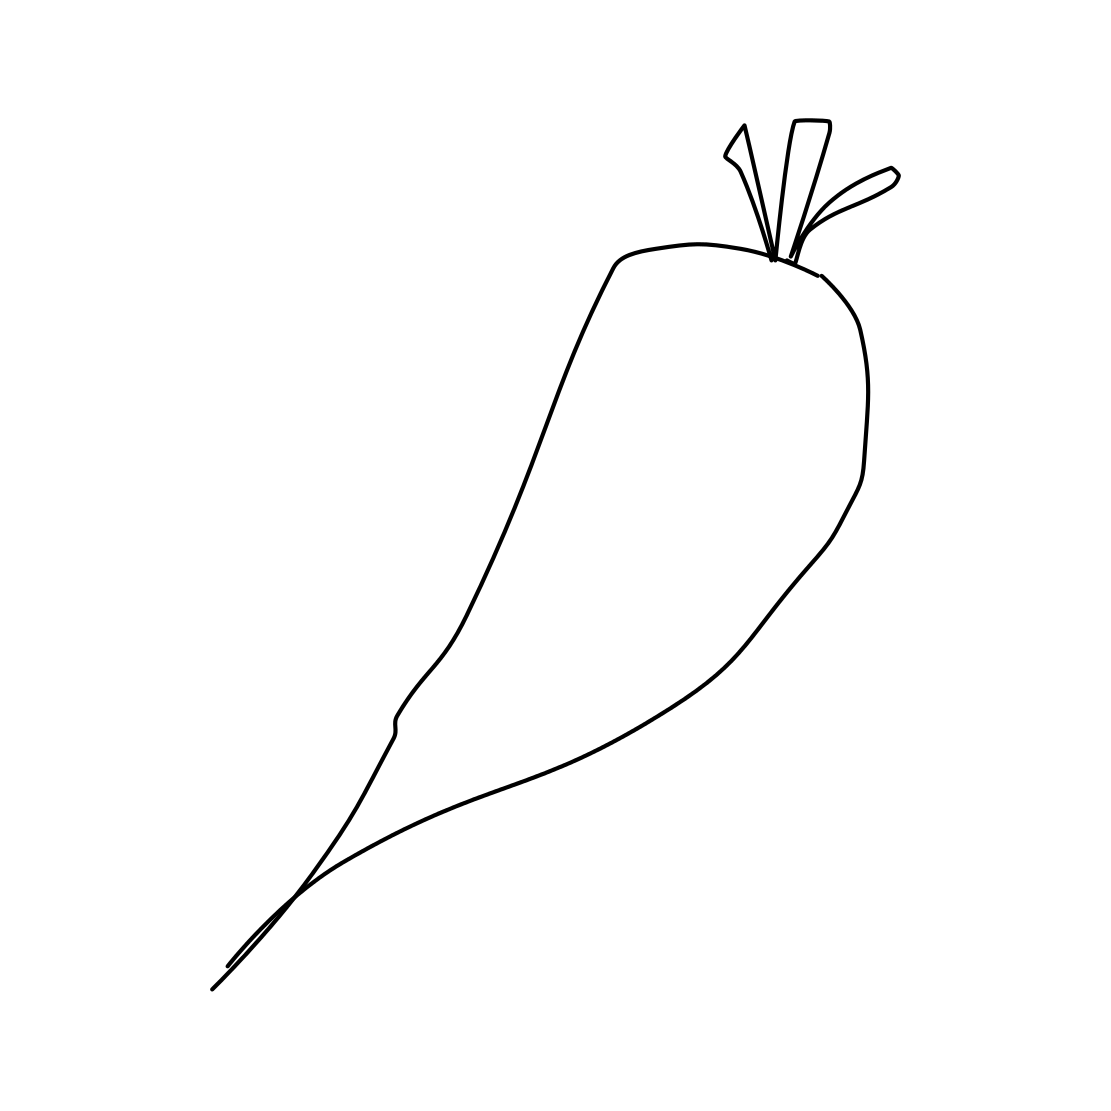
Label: carrot